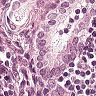
Metastatic tissue present: yes